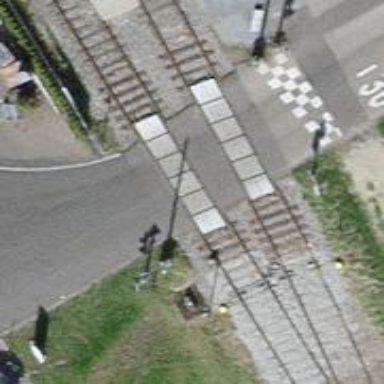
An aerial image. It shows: Railway level crossing.